Question: I would like a Layout Manager like the Border Layout Manager, except only having a single region: North.
The North region of the Border Layout Manager is working fine for me (i.e. taking up the correct space), but, the center is occupying all available space (see the blue area below). Ideally I would like the center to occupy zero space.
Is this possible?
Thanks.
Example 1 of 2 (pic)

Example 2 of 2 (code)
'''
import java.awt.*;
import javax.swing.*;
import javax.swing.text.html.HTMLEditorKit;
public class test
{
public static void main(String[] args)
{
SwingUtilities.invokeLater(new Runnable()
{
public void run()
{
JFrame j = new JFrame("Test");
WorkBench right = new WorkBench();
JScrollPane sp
= new JScrollPane(
JScrollPane.VERTICAL_SCROLLBAR_AS_NEEDED,
JScrollPane.HORIZONTAL_SCROLLBAR_NEVER);
sp.setAutoscrolls(false);
sp.setViewportView(right);
j.getContentPane().add(sp, BorderLayout.CENTER);
right.addPortal(getNewPortalPane());
right.addPortal(getNewPortalPane());
SwingUtilities.invokeLater(new Runnable()
{
public void run() {
sp.getViewport().setViewPosition(new java.awt.Point(0, 0));
}
});
// center the jframe, then make it visible
j.setSize(800, 600);
j.setLocationRelativeTo(null);
j.setVisible(true);
}
});
}
public static JPanel getNewPortalPane()
{
JEditorPane html_box = new JEditorPane();
html_box.setEditorKit(new HTMLEditorKit());
html_box.setOpaque(true);
html_box.setBackground(Color.WHITE);
html_box.setContentType("text/html");
String htmlString = "<html>
"
+ "<body>
"
+ "<h1>Welcomfve! sdsdsdsdsd sdsdsd sdsd sdsd sdsd </h1>
"
+ "<h2>This is an H2 header. sdsdsdsdsd sdsdsd sdsd sdsd sdsd </h2>
"
+ "<p>This is some sample text sdsdsdsdsd sdsdsd sdsd sdsd sdsd </p>
"
+ "<p><a href="http://dsfsdfdf.com/blog/">sdfsdfsdf blog</a></p>
"
+ "</body>
";
html_box.setText(htmlString);
JPanel p = new JPanel(new BorderLayout());
p.setBackground(Color.blue);
p.add(html_box, BorderLayout.NORTH);
return p;
}
public static class WorkBench extends JPanel implements Scrollable
{
private Box vertical_box = null;
public WorkBench()
{
setLayout(new BorderLayout());
this.vertical_box = Box.createVerticalBox();
add(this.vertical_box , BorderLayout.CENTER);
}
public void addPortal(JPanel portal)
{
this.vertical_box.add(portal);
validate();
}
@Override
public Dimension getPreferredScrollableViewportSize()
{
return getPreferredSize();
}
@Override
public int getScrollableUnitIncrement(
Rectangle visibleRect,
int orientation,
int direction)
{
return 20;
}
@Override
public int getScrollableBlockIncrement(
Rectangle visibleRect,
int orientation,
int direction)
{
return 60;
}
@Override
public boolean getScrollableTracksViewportWidth()
{
return true;
}
@Override
public boolean getScrollableTracksViewportHeight()
{
if (getParent() instanceof JViewport)
{
return (((JViewport)getParent()).getHeight() > getPreferredSize().height);
}
return false;
}
}
'''
}
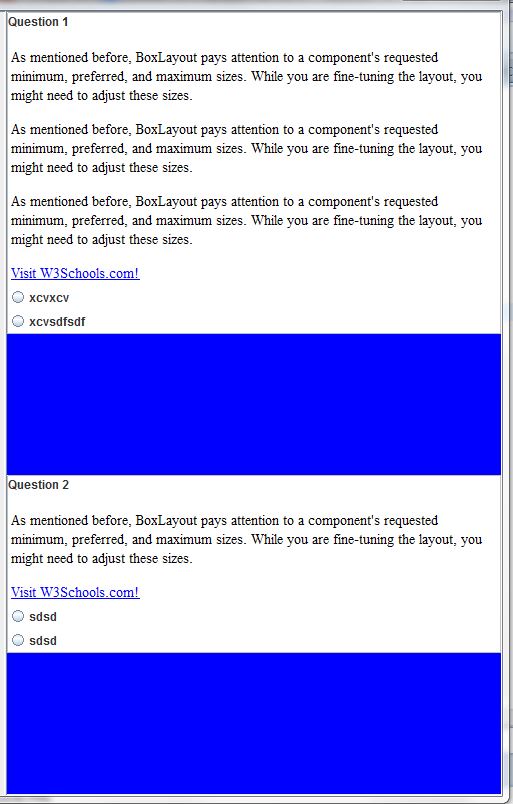
Answer: There is probably a more elegant solution somewhere, but what I've found works is using 'BorderLayout.NORTH' to add an inner panel, set the inner panel's layout to 'BoxLayout' using 'PAGE_AXIS', and then add components to the inner panel. So in your example it would be (edited to fix scrollbar) :
'''
public class test {
public static void main(String[] args) {
SwingUtilities.invokeLater(new Runnable() {
public void run() {
JFrame j = new JFrame("Test");
WorkBench right = new WorkBench();
final JScrollPane sp = new JScrollPane(
JScrollPane.VERTICAL_SCROLLBAR_AS_NEEDED,
JScrollPane.HORIZONTAL_SCROLLBAR_NEVER);
sp.setAutoscrolls(false);
sp.setViewportView(right);
j.getContentPane().add(sp, BorderLayout.CENTER);
right.addPortal(getNewPortalPane());
right.addPortal(getNewPortalPane());
SwingUtilities.invokeLater(new Runnable() {
public void run() {
sp.getViewport().setViewPosition(new java.awt.Point(0, 0));
}
});
// center the jframe, then make it visible
j.setSize(800, 600);
j.setLocationRelativeTo(null);
j.setVisible(true);
}
});
}
public static JPanel getNewPortalPane() {
JEditorPane html_box = new JEditorPane();
html_box.setEditorKit(new HTMLEditorKit());
html_box.setOpaque(true);
html_box.setBackground(Color.WHITE);
html_box.setContentType("text/html");
String htmlString = "<html>
"
+ "<body>
"
+ "<h1>Welcomfve! sdsdsdsdsd sdsdsd sdsd sdsd sdsd </h1>
"
+ "<h2>This is an H2 header. sdsdsdsdsd sdsdsd sdsd sdsd sdsd </h2>
"
+ "<p>This is some sample text sdsdsdsdsd sdsdsd sdsd sdsd sdsd </p>
"
+ "<p><a href="http://dsfsdfdf.com/blog/">sdfsdfsdf blog</a></p>
"
+ "</body>
";
html_box.setText(htmlString);
JPanel p = new JPanel(new BorderLayout());
p.setBackground(Color.blue);
p.add(html_box, BorderLayout.NORTH);
return p;
}
public static class WorkBench extends JPanel implements Scrollable {
private final JPanel inner;
public WorkBench() {
setLayout(new BorderLayout());
inner = new JPanel();
inner.setLayout(new BoxLayout(inner, BoxLayout.PAGE_AXIS));
add(inner, BorderLayout.NORTH);
}
public void addPortal(JPanel portal) {
inner.add(portal);
validate();
}
@Override
public Dimension getPreferredScrollableViewportSize() {
return getPreferredSize();
}
@Override
public int getScrollableUnitIncrement(Rectangle visibleRect,
int orientation, int direction) {
return 20;
}
@Override
public int getScrollableBlockIncrement(Rectangle visibleRect,
int orientation, int direction) {
return 60;
}
@Override
public boolean getScrollableTracksViewportWidth() {
return true;
}
@Override
public boolean getScrollableTracksViewportHeight() {
if (getParent() instanceof JViewport) {
return (((JViewport) getParent()).getHeight() > getPreferredSize().height);
}
return false;
}
}
}
'''